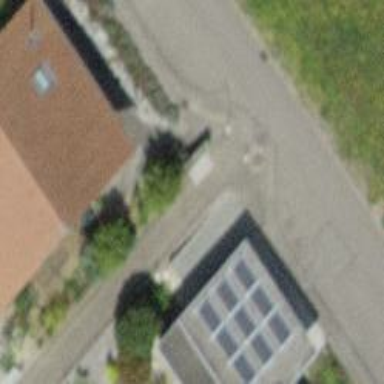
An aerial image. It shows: Bollard barrier.